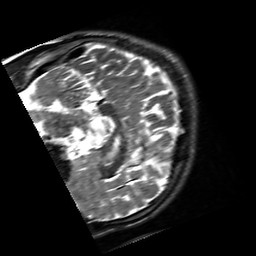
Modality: T2w
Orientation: sagittal
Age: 21
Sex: male
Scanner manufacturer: siemens
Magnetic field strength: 3 T
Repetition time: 8.53 s
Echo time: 0.091 s